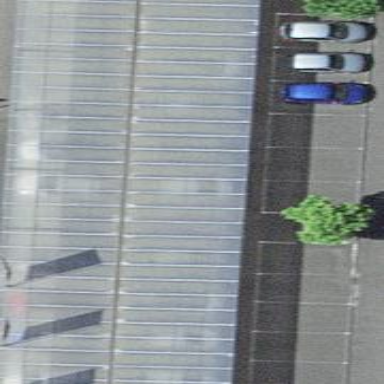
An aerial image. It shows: View of roof of building.